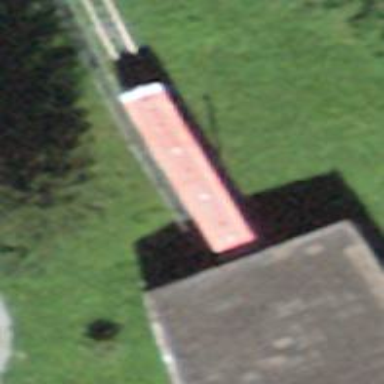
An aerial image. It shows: Funicular railway.